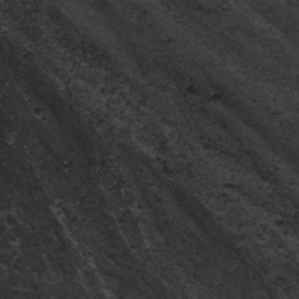
Label: frost